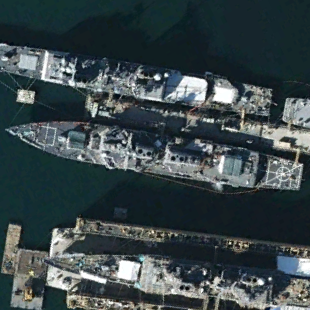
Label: destroyer